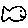
Label: fish